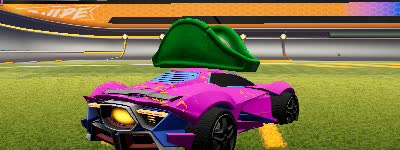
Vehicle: werewolf